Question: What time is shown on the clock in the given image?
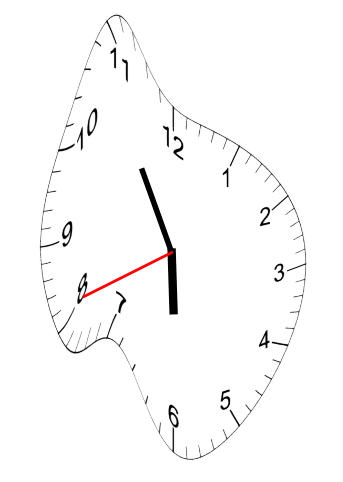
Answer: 05:54:41